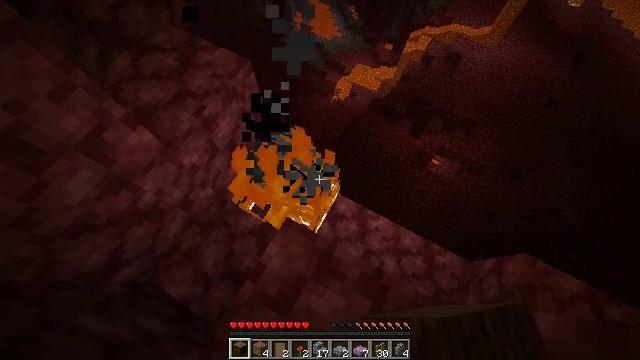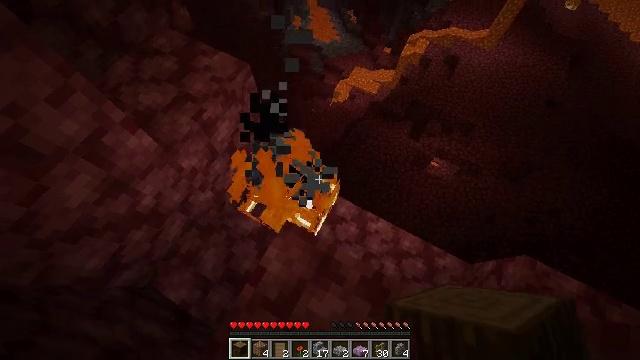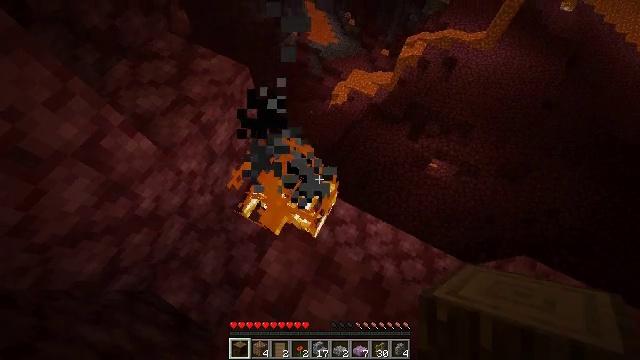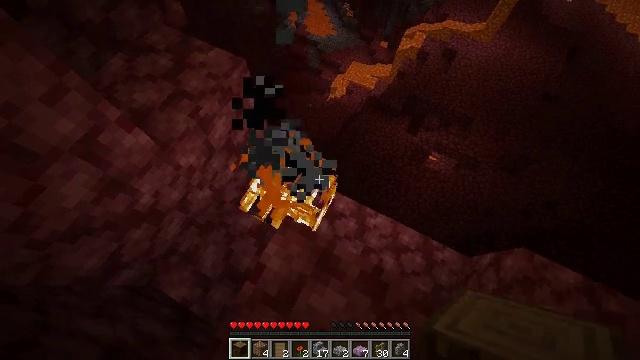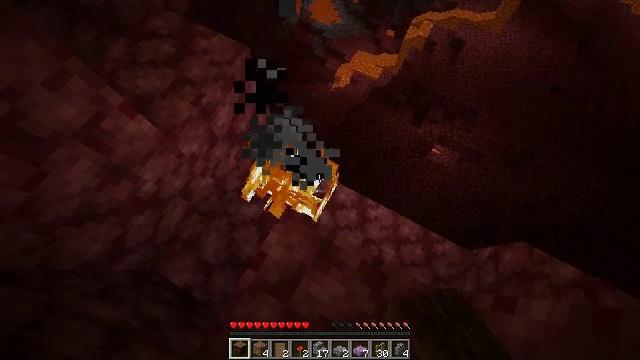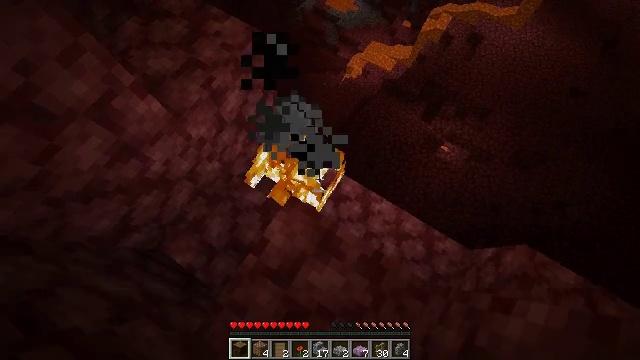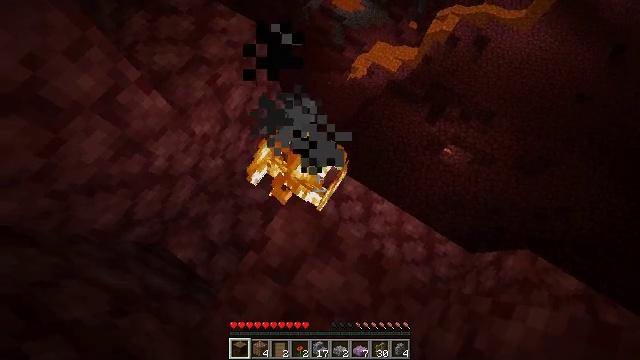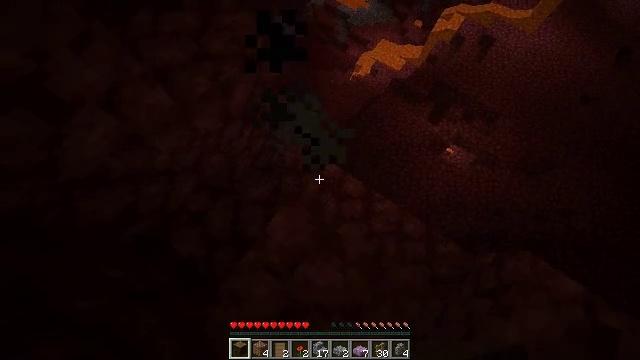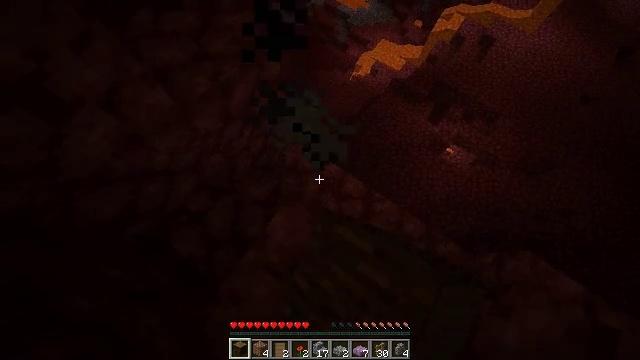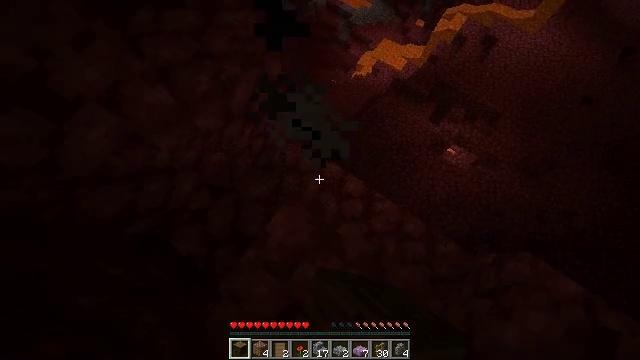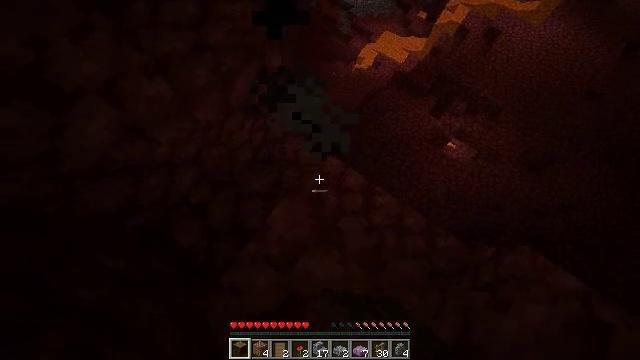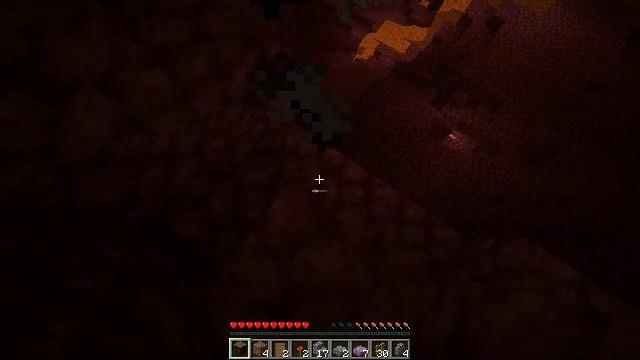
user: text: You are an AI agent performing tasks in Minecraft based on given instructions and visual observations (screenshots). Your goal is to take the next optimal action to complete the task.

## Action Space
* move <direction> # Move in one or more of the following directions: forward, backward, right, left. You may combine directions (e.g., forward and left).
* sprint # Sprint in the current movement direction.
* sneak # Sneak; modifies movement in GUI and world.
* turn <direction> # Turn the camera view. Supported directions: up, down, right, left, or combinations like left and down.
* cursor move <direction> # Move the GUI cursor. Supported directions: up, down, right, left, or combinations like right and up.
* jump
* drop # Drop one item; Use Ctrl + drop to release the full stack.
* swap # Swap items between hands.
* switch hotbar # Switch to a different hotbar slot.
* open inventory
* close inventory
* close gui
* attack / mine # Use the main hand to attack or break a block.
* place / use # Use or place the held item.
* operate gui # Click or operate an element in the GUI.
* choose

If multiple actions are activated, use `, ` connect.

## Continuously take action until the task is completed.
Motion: motion action
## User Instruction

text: Break the fire block.
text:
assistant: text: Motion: no_op
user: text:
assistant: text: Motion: no_op
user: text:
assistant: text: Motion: turn down, attack / mine
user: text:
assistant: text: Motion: turn left and down, attack / mine
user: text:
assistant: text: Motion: turn left and down, attack / mine
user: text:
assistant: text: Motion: turn left
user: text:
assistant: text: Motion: turn left, attack / mine
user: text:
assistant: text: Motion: attack / mine
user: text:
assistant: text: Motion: attack / mine
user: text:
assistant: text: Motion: turn down
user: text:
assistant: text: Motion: turn down, attack / mine
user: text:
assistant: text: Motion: attack / mine